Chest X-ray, PA view. Patient: 65 years old, sex M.
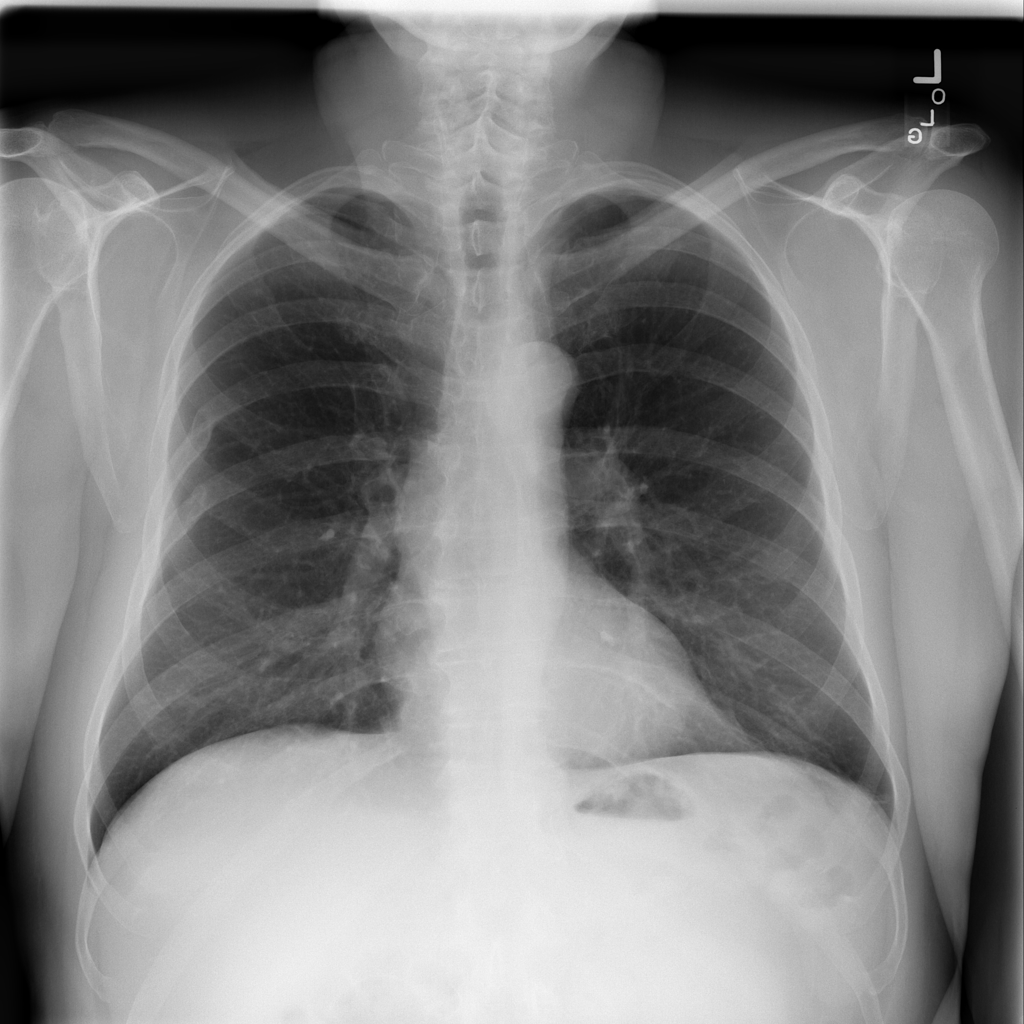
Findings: No Finding